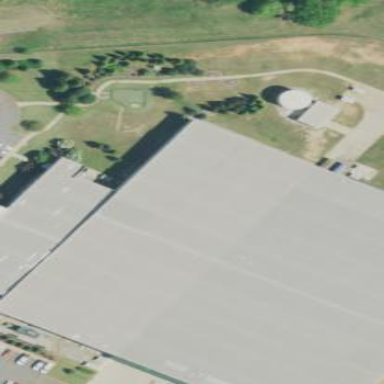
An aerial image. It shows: Warehouse building.